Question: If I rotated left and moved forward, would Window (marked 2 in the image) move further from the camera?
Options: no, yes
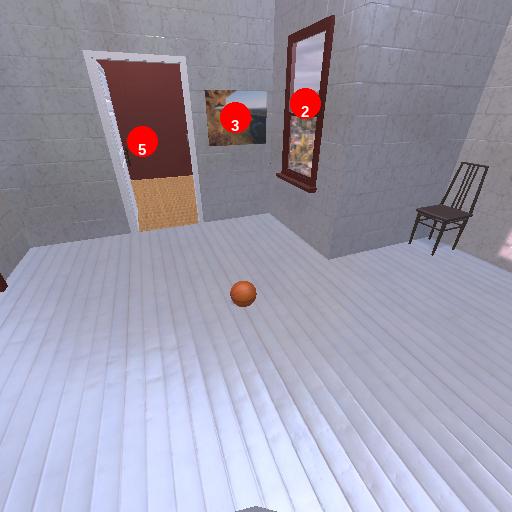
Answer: no